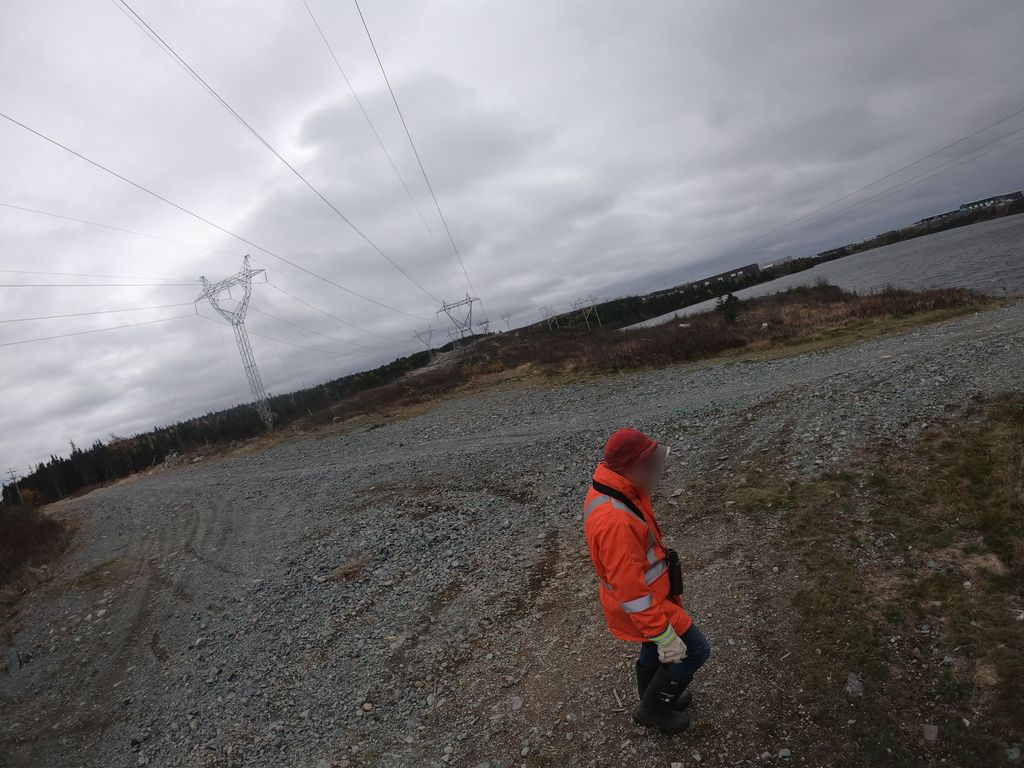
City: st_johns